The image folds the raw vibration samples of a bearing signal into a 2-D grayscale square (signal-to-image encoding). Determine the bearing's health state. Answer with exactly one of: normal, inner_race, outer_race, ball.
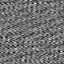
Answer: outer_race